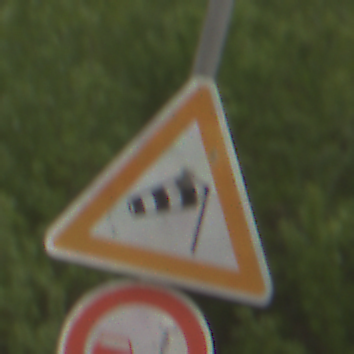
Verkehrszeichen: SeitenwindVonRechts
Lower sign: VerbotUeberholenEinspurigeFahrzeuge
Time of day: MorningAfternoon
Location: Outdoor (Nature)
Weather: Overcast
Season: NotSpecified
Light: Natural